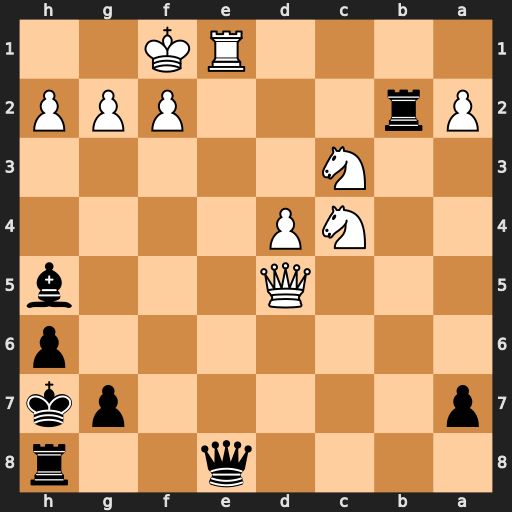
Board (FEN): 4q2r/p5pk/7p/3Q3b/2NP4/2N5/Pr3PPP/4RK2
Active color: b
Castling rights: -
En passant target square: -
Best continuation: Rxf2+ Kxf2 Rf8+